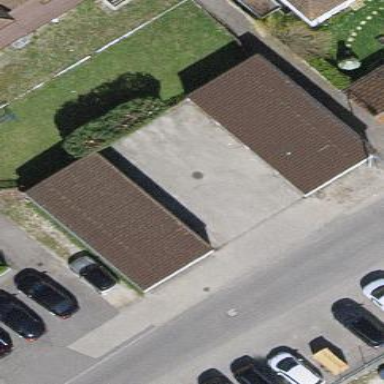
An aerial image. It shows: Group of garages.